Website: crate-barrel
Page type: account-dashboard
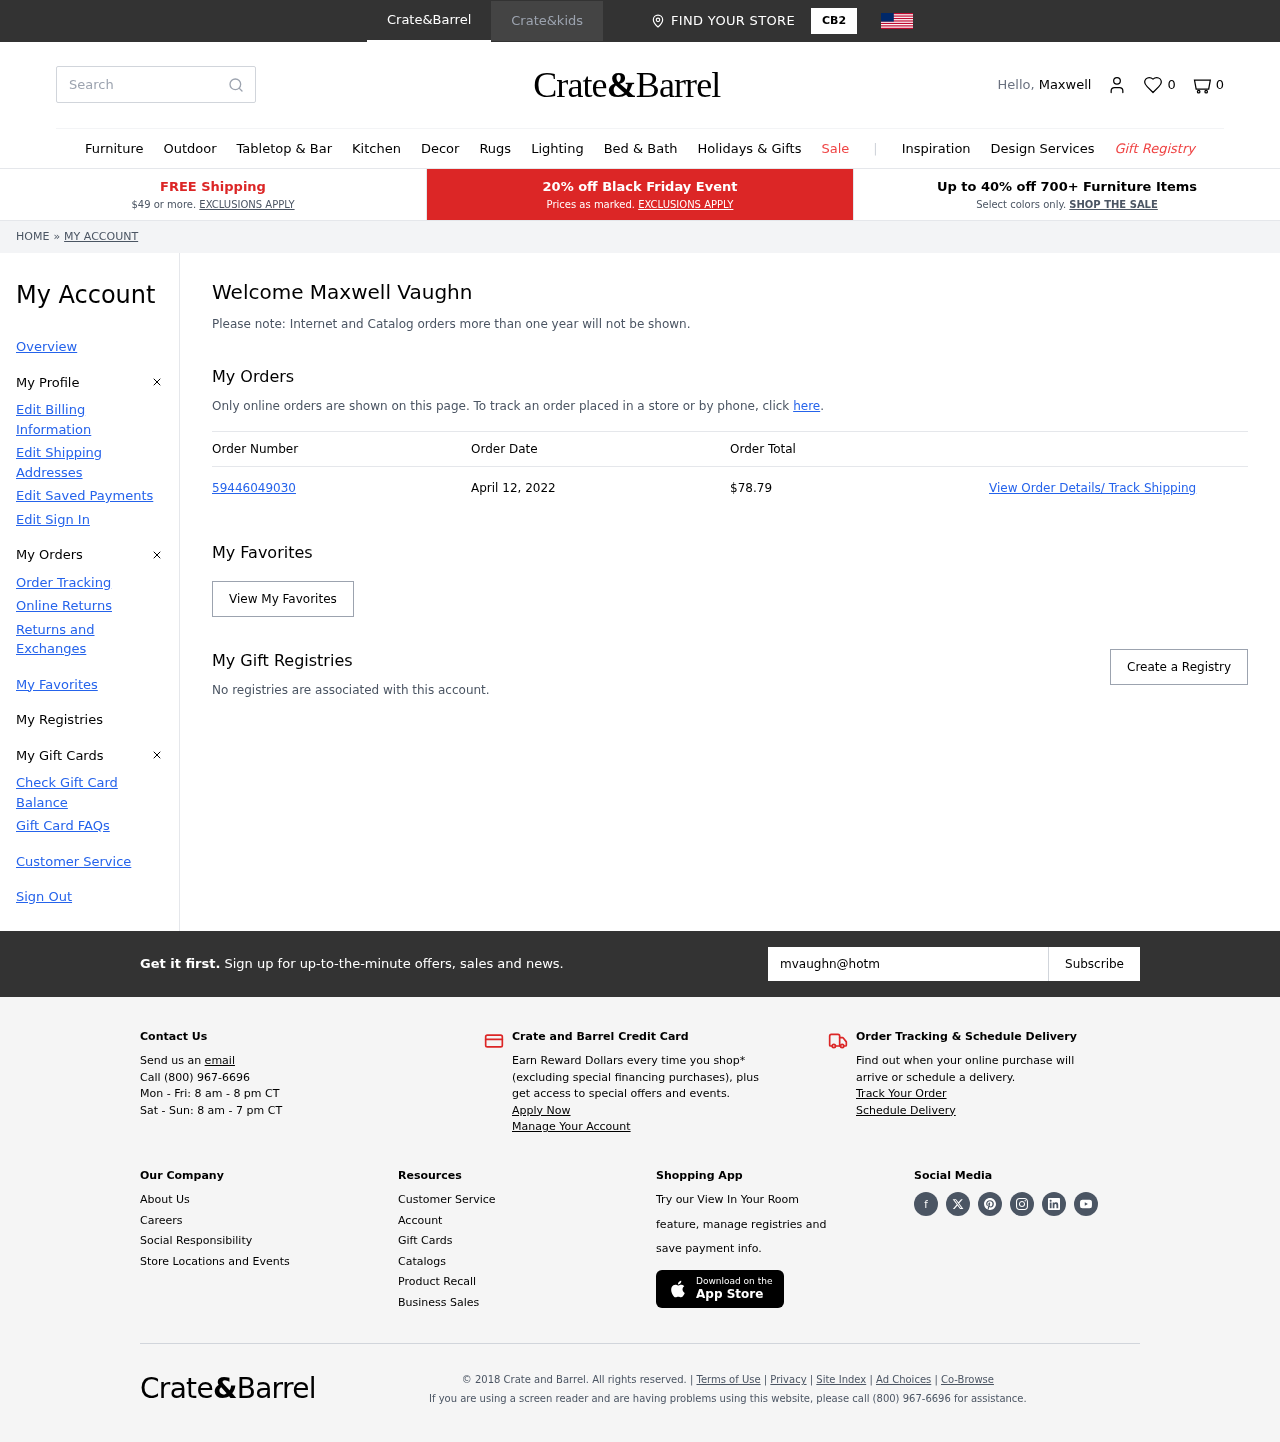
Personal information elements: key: PII_EMAIL
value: mvaughn@hotmail.com
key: PII_FIRSTNAME
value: Maxwell
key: PII_FULLNAME
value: Maxwell Vaughn
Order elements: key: ORDER_NUM_ITEMS
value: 0
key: ORDER_NUMBER
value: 59446049030
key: ORDER_DATE
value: April 12, 2022
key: ORDER_TOTAL
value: $78.79
Search elements: key: HEADER_SEARCH
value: Search
Other elements: key: FAVORITES_COUNT
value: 0